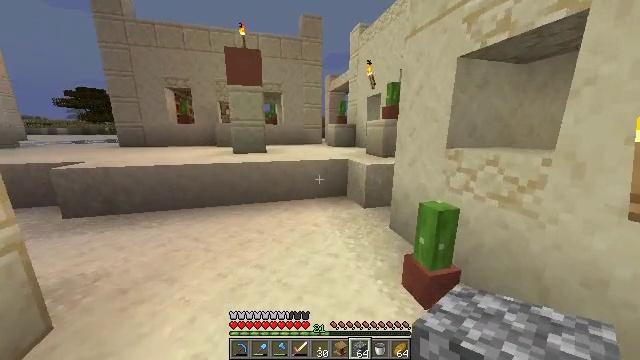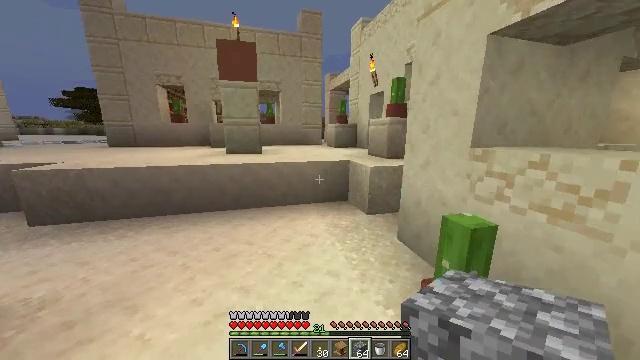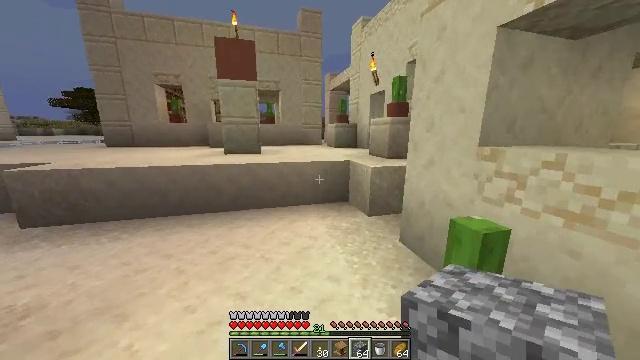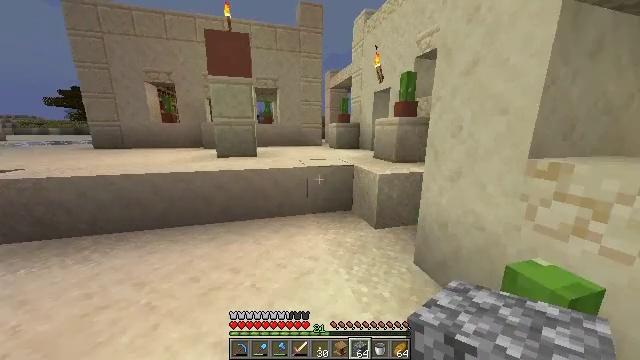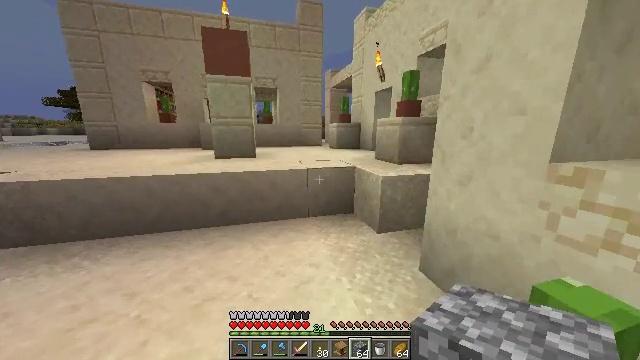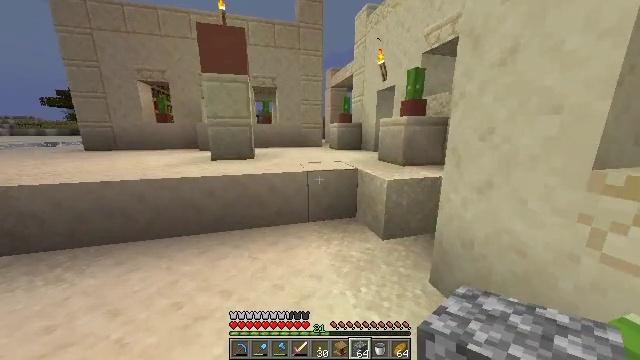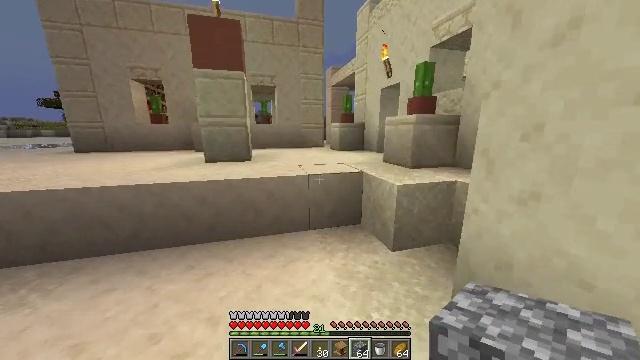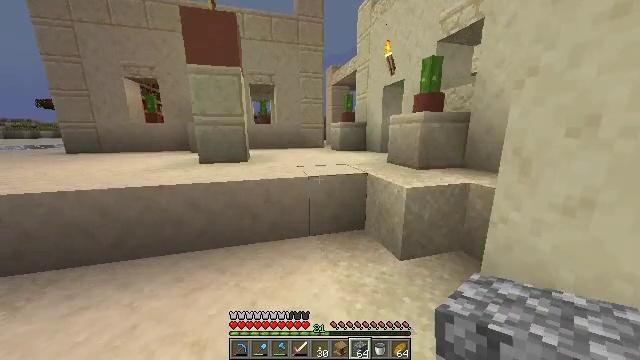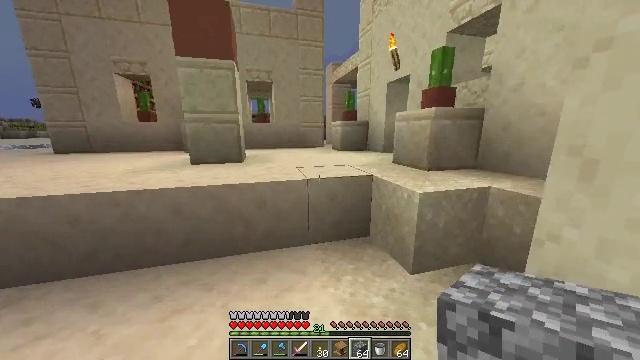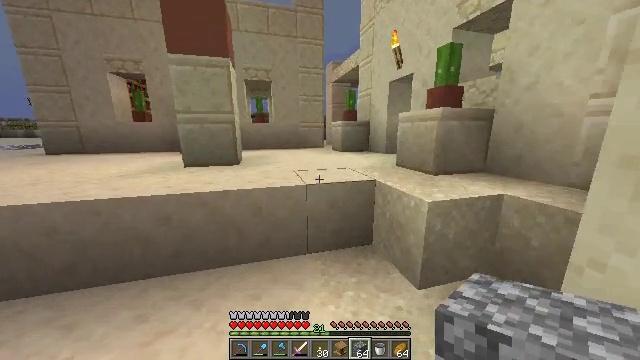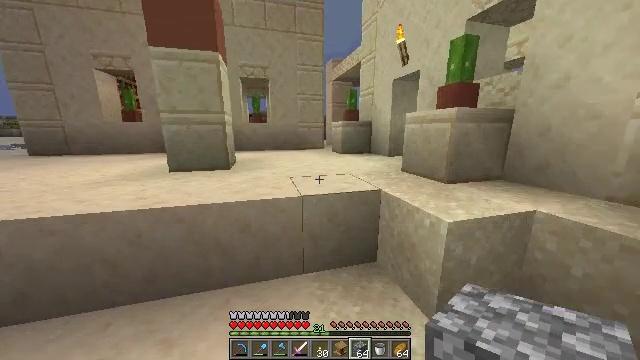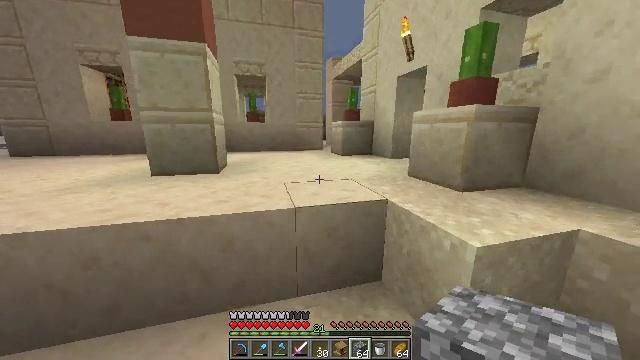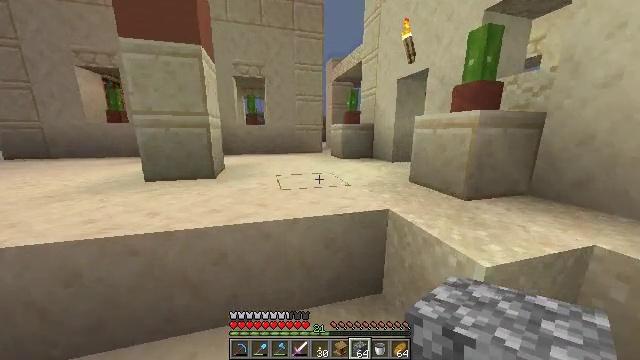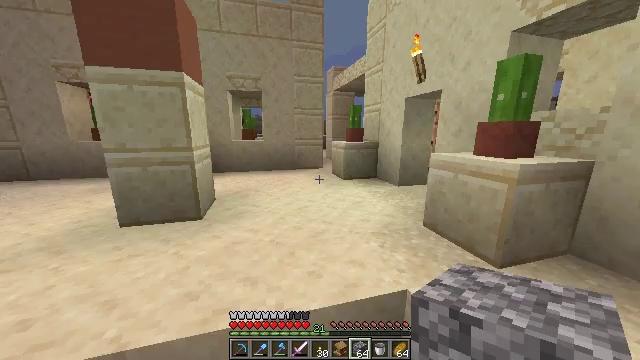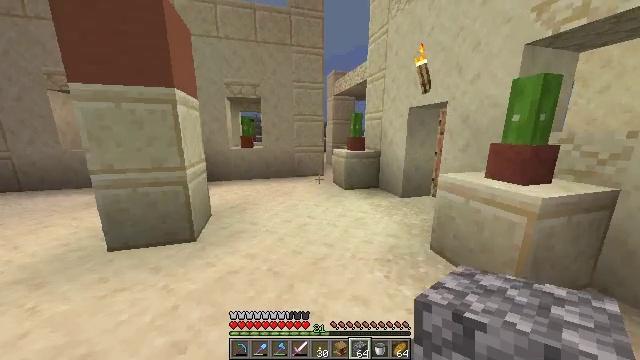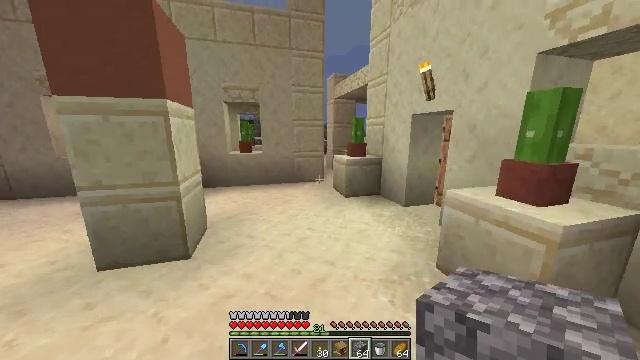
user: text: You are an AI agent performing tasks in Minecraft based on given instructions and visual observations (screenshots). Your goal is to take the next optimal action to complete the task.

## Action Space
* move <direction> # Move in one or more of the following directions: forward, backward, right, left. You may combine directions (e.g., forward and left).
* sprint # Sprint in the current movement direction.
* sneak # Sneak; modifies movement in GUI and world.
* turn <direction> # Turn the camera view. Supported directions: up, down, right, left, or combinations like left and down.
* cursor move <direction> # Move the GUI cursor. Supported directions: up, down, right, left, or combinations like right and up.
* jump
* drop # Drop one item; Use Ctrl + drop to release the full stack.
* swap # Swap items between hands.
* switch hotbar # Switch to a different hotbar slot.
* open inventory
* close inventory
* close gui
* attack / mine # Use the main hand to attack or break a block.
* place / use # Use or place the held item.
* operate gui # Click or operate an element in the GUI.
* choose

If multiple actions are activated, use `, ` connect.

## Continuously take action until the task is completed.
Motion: motion action
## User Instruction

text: Dig up the smooth sandstone block.
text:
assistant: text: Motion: move forward, sprint
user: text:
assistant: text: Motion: move forward, sprint
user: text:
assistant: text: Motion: move forward, sprint
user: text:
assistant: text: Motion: move forward, sprint
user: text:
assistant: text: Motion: move forward, sprint
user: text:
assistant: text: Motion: move forward, sprint
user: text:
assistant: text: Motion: move forward, sprint
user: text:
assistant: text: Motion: move forward, sprint
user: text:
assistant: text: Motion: move forward, sprint
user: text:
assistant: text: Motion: move forward, sprint
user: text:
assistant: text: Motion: move forward, sprint
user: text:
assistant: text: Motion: move forward, sprint, jump
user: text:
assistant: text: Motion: move forward, sprint, jump
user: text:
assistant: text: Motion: move forward, sprint, jump
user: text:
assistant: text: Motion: move forward, sprint, jump
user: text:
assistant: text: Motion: move forward, sprint, jump
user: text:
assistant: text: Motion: move forward, sprint
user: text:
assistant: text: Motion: move forward, sprint
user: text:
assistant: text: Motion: move forward, sprint, turn left
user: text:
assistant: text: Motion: move forward, sprint, turn left
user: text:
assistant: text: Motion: move forward, sprint, turn left
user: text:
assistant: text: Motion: move forward, sprint, turn left
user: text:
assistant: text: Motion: move forward, sprint, turn left
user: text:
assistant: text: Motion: move forward, sprint, turn left
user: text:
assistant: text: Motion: move forward, sprint, turn left
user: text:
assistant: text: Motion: move forward, sprint
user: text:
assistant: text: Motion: move forward, sprint
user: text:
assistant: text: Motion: move forward
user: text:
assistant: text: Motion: move forward
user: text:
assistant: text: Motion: move forward